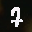
Label: 7